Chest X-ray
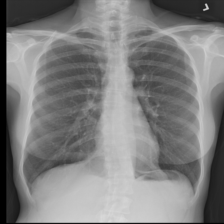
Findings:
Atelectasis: negative
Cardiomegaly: negative
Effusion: negative
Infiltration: negative
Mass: negative
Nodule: negative
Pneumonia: negative
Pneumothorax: negative
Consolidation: negative
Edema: negative
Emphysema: negative
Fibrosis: negative
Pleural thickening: negative
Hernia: negative